Question: I know how I can prevent from deleting a slice from pie chart,
'''
legendItemClick: function () {
return false;
}
'''
but how can I make slice to be transparent instead of deleting it from chart?
I just want to be like this:

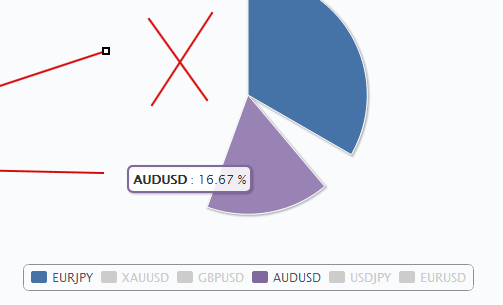
Answer: Set 'ignoreHiddenPoints: false' see: <URL>